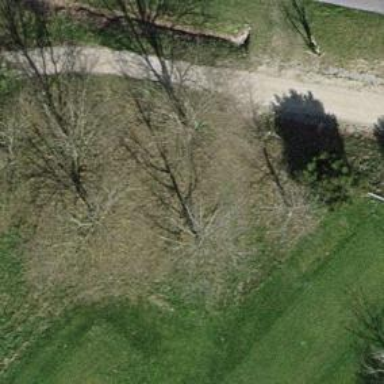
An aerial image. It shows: Grassy area designated as golf tee.